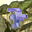
Label: 7